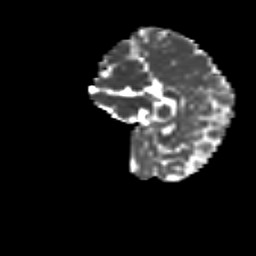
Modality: MD
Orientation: sagittal
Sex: female
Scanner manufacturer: siemens
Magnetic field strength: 3 T
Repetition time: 5 s
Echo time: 0.071 s